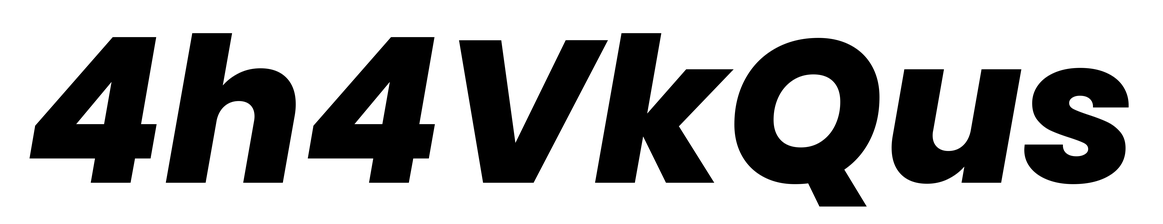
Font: Poppins-ExtraBoldItalic